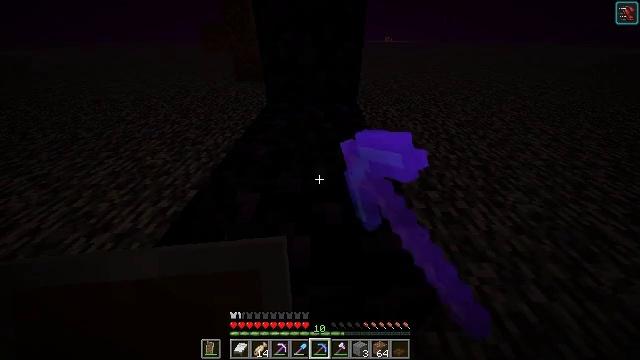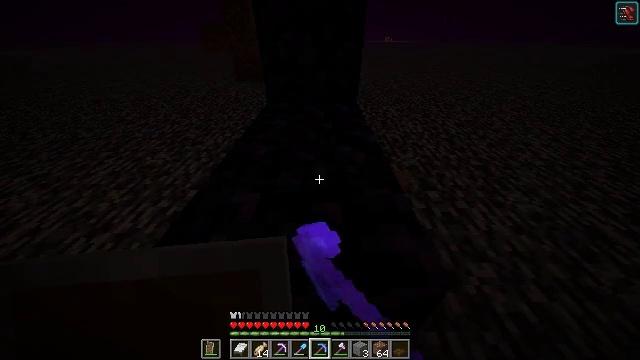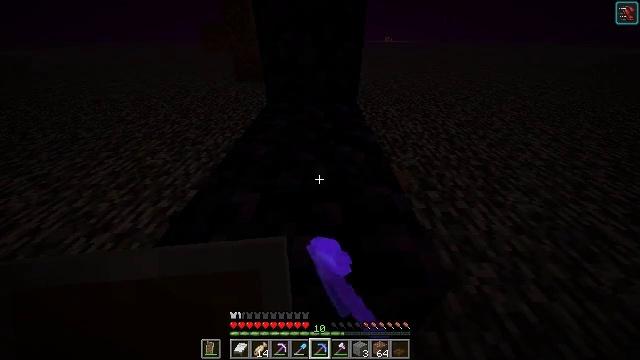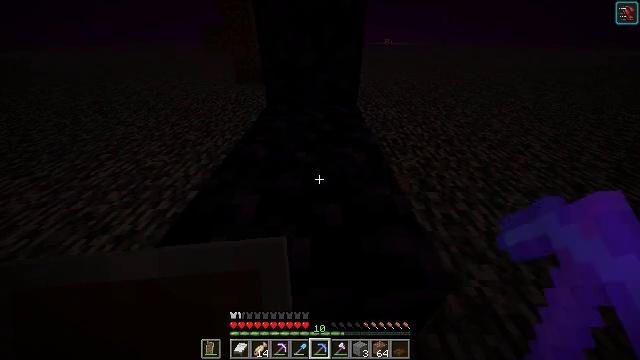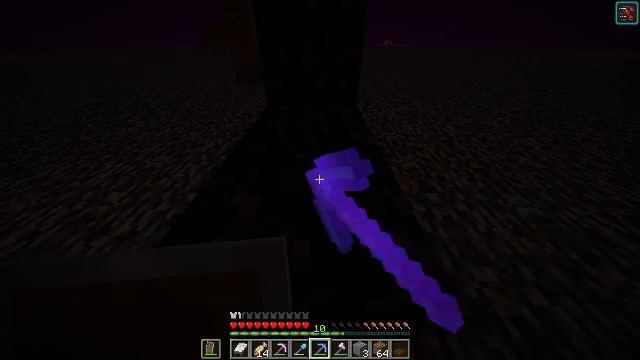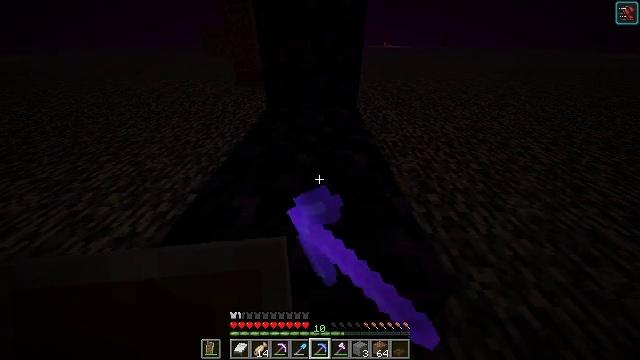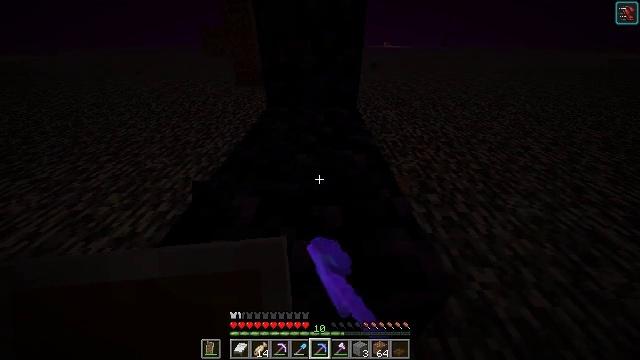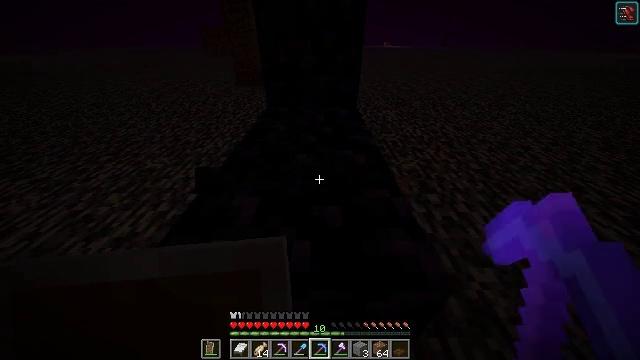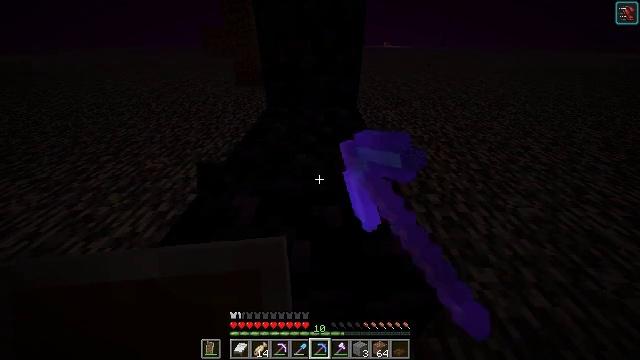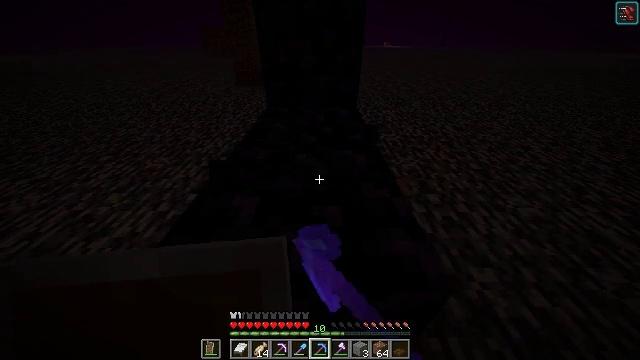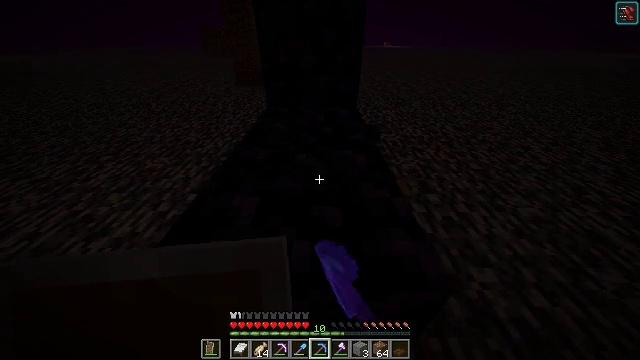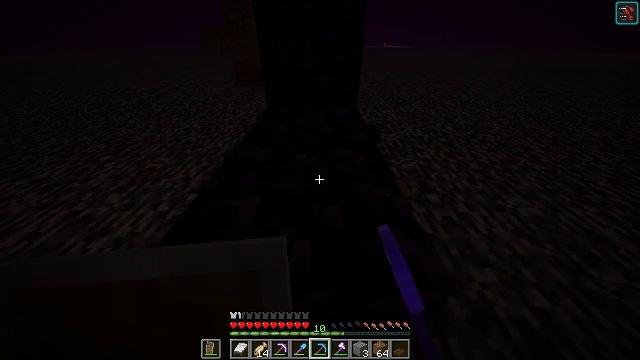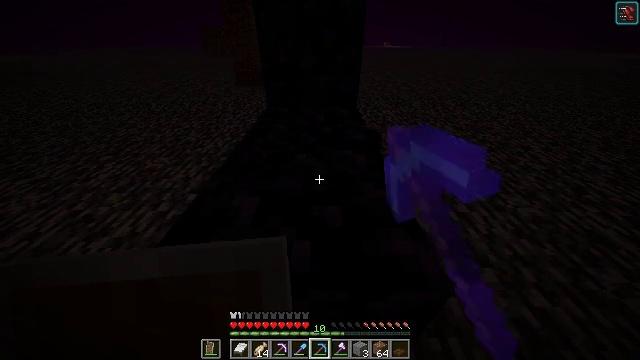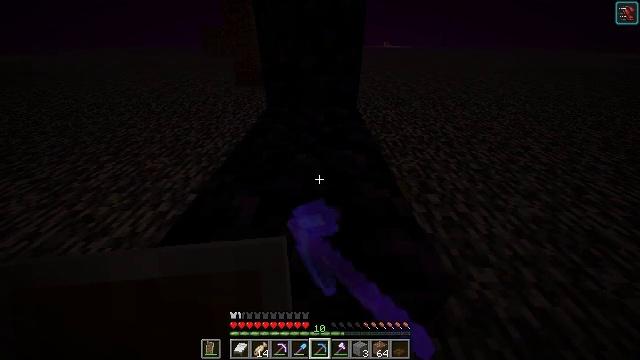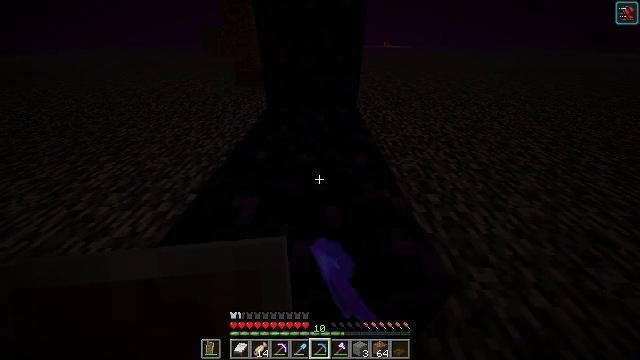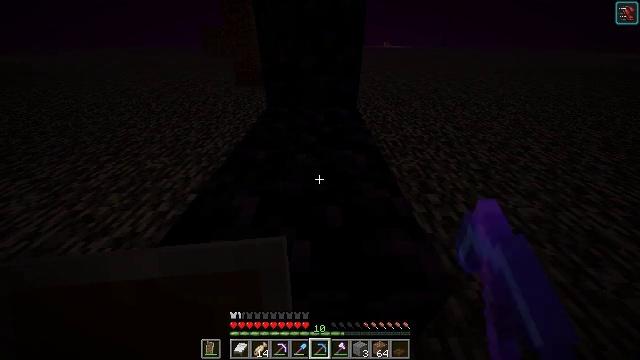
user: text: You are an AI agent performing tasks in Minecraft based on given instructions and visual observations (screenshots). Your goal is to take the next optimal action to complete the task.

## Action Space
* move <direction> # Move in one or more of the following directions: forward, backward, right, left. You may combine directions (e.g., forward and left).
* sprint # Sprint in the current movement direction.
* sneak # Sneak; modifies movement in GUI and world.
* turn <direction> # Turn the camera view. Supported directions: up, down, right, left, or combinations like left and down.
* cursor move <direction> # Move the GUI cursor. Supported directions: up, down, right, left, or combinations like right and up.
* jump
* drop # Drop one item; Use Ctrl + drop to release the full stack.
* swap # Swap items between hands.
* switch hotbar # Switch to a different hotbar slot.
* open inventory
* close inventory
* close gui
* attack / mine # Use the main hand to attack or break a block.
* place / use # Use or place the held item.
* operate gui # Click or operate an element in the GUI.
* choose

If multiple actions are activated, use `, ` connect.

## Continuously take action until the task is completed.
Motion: motion action
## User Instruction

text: Harvest obsidian for portal building.
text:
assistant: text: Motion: attack / mine
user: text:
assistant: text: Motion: attack / mine
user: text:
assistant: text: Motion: attack / mine
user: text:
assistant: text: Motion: attack / mine
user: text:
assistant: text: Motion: attack / mine
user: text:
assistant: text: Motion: attack / mine
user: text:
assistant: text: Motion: attack / mine
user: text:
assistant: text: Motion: attack / mine
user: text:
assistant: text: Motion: attack / mine
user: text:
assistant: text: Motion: attack / mine
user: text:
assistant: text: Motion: attack / mine
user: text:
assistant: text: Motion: attack / mine
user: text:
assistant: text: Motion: attack / mine
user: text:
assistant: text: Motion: attack / mine
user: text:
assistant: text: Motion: attack / mine
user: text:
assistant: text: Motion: attack / mine
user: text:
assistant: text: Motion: attack / mine
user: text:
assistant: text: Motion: attack / mine
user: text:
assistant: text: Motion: attack / mine
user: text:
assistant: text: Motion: attack / mine
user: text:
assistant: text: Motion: attack / mine
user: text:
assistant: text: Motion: attack / mine
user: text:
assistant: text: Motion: attack / mine
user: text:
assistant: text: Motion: attack / mine
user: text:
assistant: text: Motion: attack / mine
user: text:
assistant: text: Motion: attack / mine
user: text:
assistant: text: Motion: attack / mine
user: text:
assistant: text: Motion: attack / mine
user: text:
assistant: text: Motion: attack / mine
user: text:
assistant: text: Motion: no_op